Question: When I disable some combobox items they stays selectable on left and right borders of nested textblock.

I've tried to set margins of textbox and padding of combobox items to 0, then I've tried set HorizontalAlignment property of textbox and combobox item to "Stretch", with no result.
'''
<Window.Resources>
<local:ComboboxItemsDisableConverter x:Key="ComboboxItemsDisableConverter"/>
</Window.Resources>
<ComboBox x:Name="comboBox" HorizontalAlignment="Right" Margin="0,13,10,0" Width="441"
SelectedIndex="{Binding ViewModel.SelectedNic, RelativeSource={RelativeSource FindAncestor, AncestorType={x:Type local:MainWindow}}}"
ItemsSource="{Binding ViewModel.NICs, Mode=OneWay, RelativeSource={RelativeSource FindAncestor, AncestorType={x:Type local:MainWindow}}}"
SelectionChanged="ComboBox_SelectionChanged"
IsReadOnly="True" Height="25" VerticalAlignment="Top" Grid.Row="2">
<ComboBox.ItemContainerStyle>
<Style TargetType="ComboBoxItem">
<Setter Property="HorizontalContentAlignment" Value="Stretch" />
</Style>
</ComboBox.ItemContainerStyle>
<ComboBox.ItemTemplate>
<DataTemplate>
<ComboBoxItem IsEnabled="{Binding OperationalStatus, Converter={StaticResource ComboboxItemsDisableConverter}}" >
<TextBlock HorizontalAlignment="Stretch" Text="{Binding Description}" />
</ComboBoxItem>
</DataTemplate>
</ComboBox.ItemTemplate>
</ComboBox>
'''
'''
class ComboboxItemsDisableConverter : IValueConverter {
public object Convert(object value, Type targetType, object parameter, CultureInfo culture) {
if (value == null) return value;
var Status = (OperationalStatus)value;
if (Status != OperationalStatus.Up)
return true;
else
return false;
}
public object ConvertBack(object value, Type targetType, object parameter, CultureInfo culture) {
throw new NotImplementedException();
}
}
'''
What can I do to prevent selection of disabled items completely?
Hiding items works with this code:
'''
<ComboBox.ItemContainerStyle>
<Style TargetType="ComboBoxItem">
<Style.Triggers>
<DataTrigger Binding="{Binding Path=OperationalStatus, Converter={StaticResource ComboboxItemsDisableConverter}}" Value="true">
<Setter Property="Visibility" Value="Collapsed"></Setter>
</DataTrigger>
</Style.Triggers>
</Style>
</ComboBox.ItemContainerStyle>
'''
If I use this markup
'''
<ComboBox x:Name="comboBox" HorizontalAlignment="Right" Margin="0,13,10,0" Width="441" SelectedIndex="{Binding SelectedNic}" ItemsSource="{Binding NICs}" SelectionChanged="ComboBox_SelectionChanged" IsReadOnly="True" Height="25" VerticalAlignment="Top" Grid.Row="1">
<ComboBox.ItemTemplate>
<DataTemplate>
<TextBlock HorizontalAlignment="Stretch" Text="{Binding Description}" IsEnabled="{Binding OperationalStatus, Converter={StaticResource ComboboxItemsDisableConverter}}"></TextBlock>
</DataTemplate>
</ComboBox.ItemTemplate>
</ComboBox>
'''
no items disabled
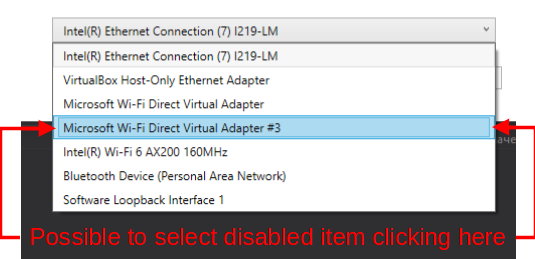
Answer: You were trying to disable the item containers content, instead of the item container.
You must understand that 'ItemsControl' contains items in its 'ItemsSource'. Usually this items are data models. Those models are than wrapped into a container. Data models usually are not of type 'FrameworkElement', they are plain data types. In order to render elements they must be of type 'FrameworkElement', that's why the models are wrapped into a container e.g. 'ComboBoxItem'. You can layout the content of this container by defining an 'ItemTemplate'.
You don't interact with the data model (the container content), but with the item container. When you only disable the content you still can interact with the container. The item itself has 'Padding' applied. Therefore there is still enough area to allow interaction.
To solve your problem you must disable the container. To do so you have define a trigger or setter in the 'ItemContainerStyle'. Note that the 'DataContext' of this 'Style' is the data model (the items inside the 'ItemsSource'):
'''
<ComboBox>
<ComboBox.ItemContainerStyle>
<Style TargetType="ComboBoxItem">
<Setter Property="IsEnabled"
Value="{Binding OperationalStatus, Converter={StaticResource ComboboxItemsDisableConverter}}" />
</Style>
</ComboBox.ItemContainerStyle>
<!-- Remove the IsEnabled binding! -->
<ComboBox.ItemTemplate>
<DataTemplate>
<TextBlock HorizontalAlignment="Stretch"
Text="{Binding Description}" />
</DataTemplate>
</ComboBox.ItemTemplate>
</ComboBox>
'''
---
Note that from a user perspective it is recommended to remove disabled items from the source collection using filtering instead. Don't show content that takes away space and doesn't allow interaction. It can be quite confusing, especially if the user doesn't understand the reason why the items are disabled and how he can get them enabled in order to select them.
'''
class ViewModel
{
public ObservableCollection<MyModel> NICs { get; }
public ViewModel()
{
this.NICs = new ObservableCollection<MyModel>();
// Only show items where OperationalStatus == OperationalStatus.Up
CollectionViewSource.GetDefaultView(this.NICs).Filter =
item => (item as MyModel).OperationalStatus == OperationalStatus.Up;
}
}
'''
'''
<Window>
<Window.DataContext>
<ViewModel />
</Window.DataContext>
<ComboBox ItemsSource="{Binding NICs}" />
</Window>
'''